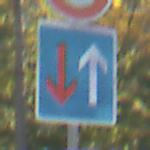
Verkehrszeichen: VorrangVorGegenverkehr
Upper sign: Geschwindigkeit50
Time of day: Midday
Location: Outdoor (Urban)
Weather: Clear
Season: NotSpecified
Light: Natural